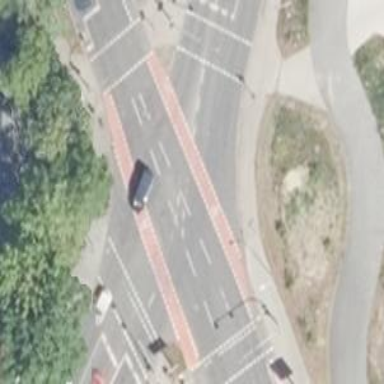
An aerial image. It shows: Secondary road leading to roundabout.